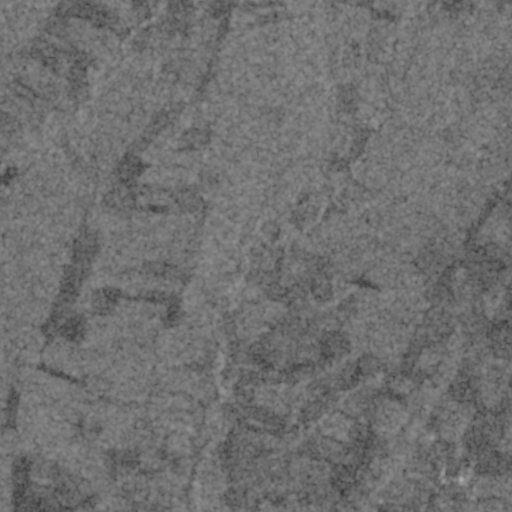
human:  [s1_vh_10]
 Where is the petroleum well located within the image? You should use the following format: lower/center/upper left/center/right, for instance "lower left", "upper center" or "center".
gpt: The petroleum well is located in the lower of the image.
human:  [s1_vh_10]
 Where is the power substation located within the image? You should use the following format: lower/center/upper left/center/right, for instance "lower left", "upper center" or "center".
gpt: The power substation is located in the lower right of the image.
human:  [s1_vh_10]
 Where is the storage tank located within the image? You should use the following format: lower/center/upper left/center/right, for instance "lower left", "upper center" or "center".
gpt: The storage tank is located in the lower right of the image.
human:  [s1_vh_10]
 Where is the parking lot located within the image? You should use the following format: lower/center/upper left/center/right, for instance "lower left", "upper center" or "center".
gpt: There is no parking lot in the image.

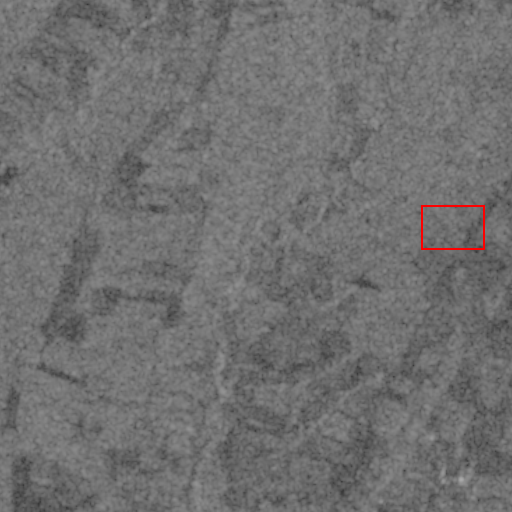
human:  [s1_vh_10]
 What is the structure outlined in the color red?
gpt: The structure outlined in red is a crop field.
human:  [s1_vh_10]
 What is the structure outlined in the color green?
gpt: There is no green outline.